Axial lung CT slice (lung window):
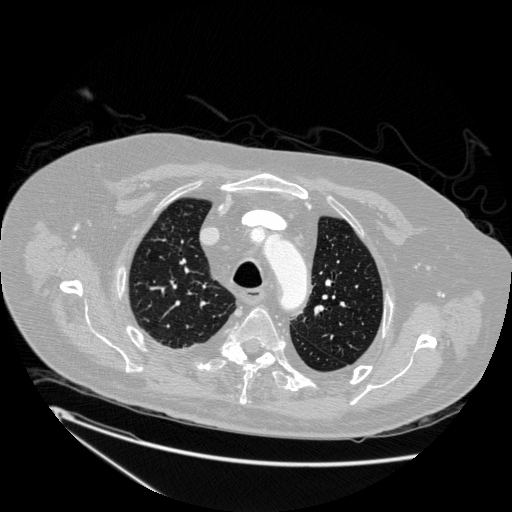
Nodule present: no